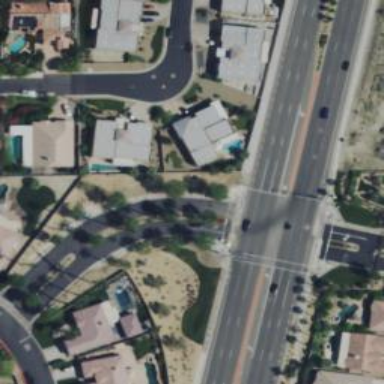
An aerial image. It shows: Residential road.